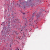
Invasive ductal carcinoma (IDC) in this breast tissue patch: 0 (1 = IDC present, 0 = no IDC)